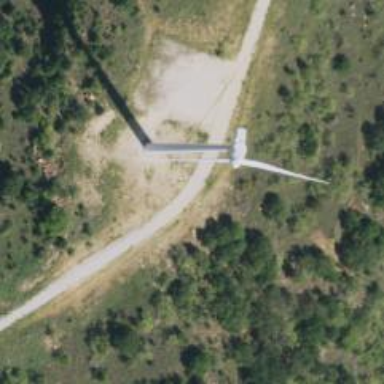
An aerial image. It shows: Wind generator with horizontal axis. The generator is wind turbine.